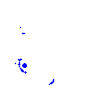
Particle: pion